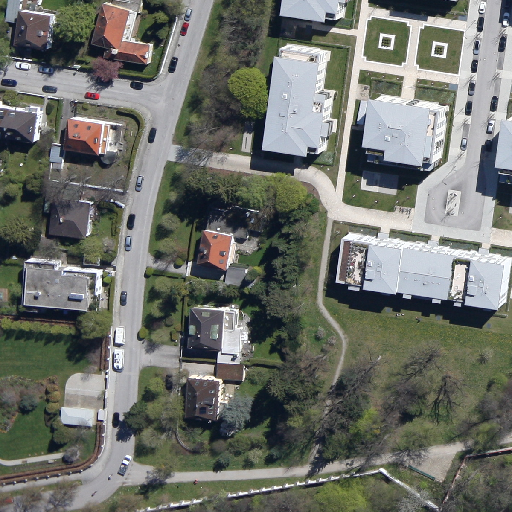
Referring expression: car in the parking area